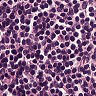
Metastatic tissue present: no